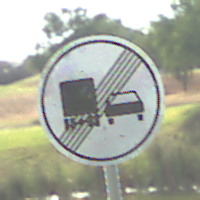
Verkehrszeichen: EndeUeberholverbotKraftfahrzeuge
Umgebung: Outdoor, Nature
Tageszeit: MorningAfternoon
Wetter: PartlyCloudy
Licht: Natural
Jahreszeit: NotSpecified
Kontrast: HighContrast